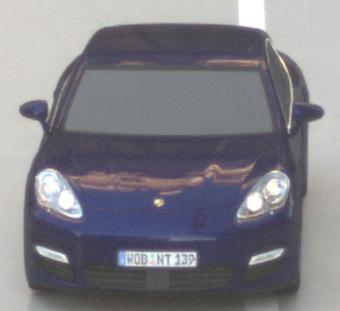
Make: Porsche
Model: Panamera
Detailed model: Panamera (970)
Model produced from: 2010/05
Model produced until: 2013/04
Doors: 5
Color: blue
Road condition: wet road
Daytime: sunrise or sunset
Contrast: low contrast